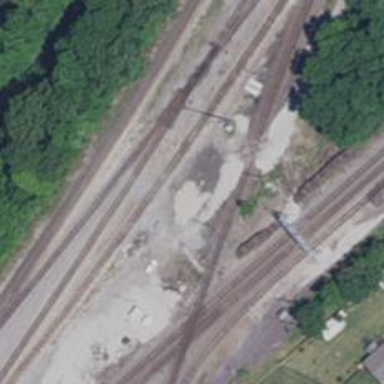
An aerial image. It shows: Industrial area with railway junction.